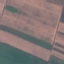
Land use / land cover: AnnualCrop